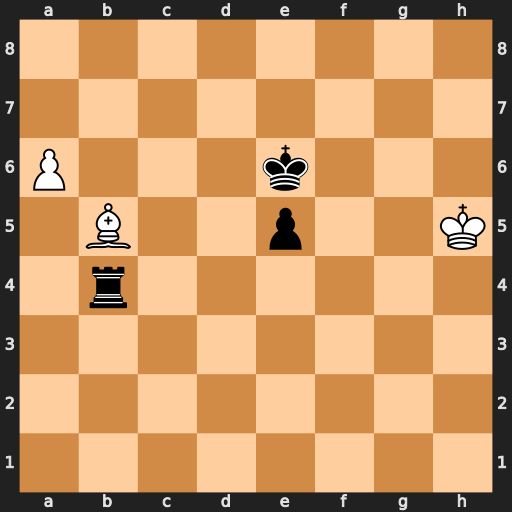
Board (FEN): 8/8/P3k3/1B2p2K/1r6/8/8/8
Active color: w
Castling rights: -
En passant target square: -
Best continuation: a7 Rxb5 a8=Q